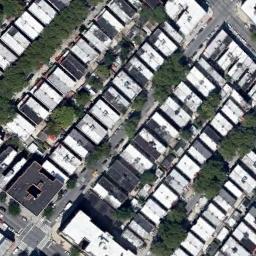
Label: residential